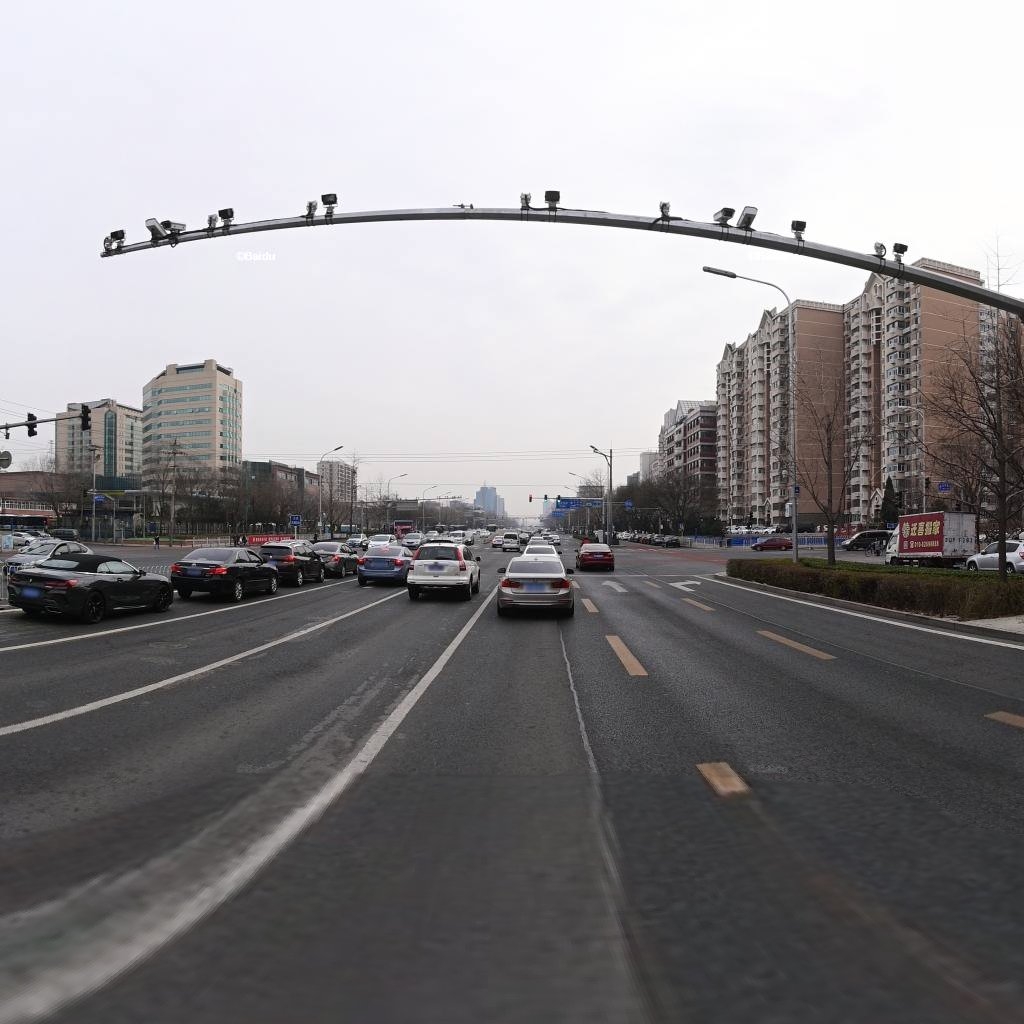
Region: Haidian
Road damage annotations: longitudinal patch, longitudinal patch